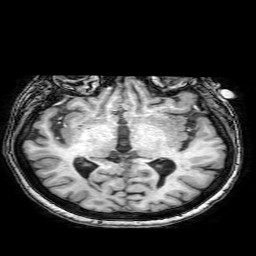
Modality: T1w
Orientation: coronal
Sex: female
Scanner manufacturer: philips
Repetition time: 0.008114 s
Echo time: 0.00371 s